Question: Hurray! Rails 4 is here...
Now, how do I create a 3.2.13 app since
'rails new my app'
installs 'rails '4.0.0.rc1''
Also, I already have rails gem 3.2.13 installed

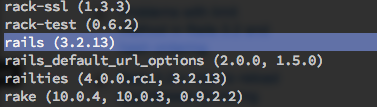
Answer: 'rails _3.2.13_ new app'
(I'm using <URL>